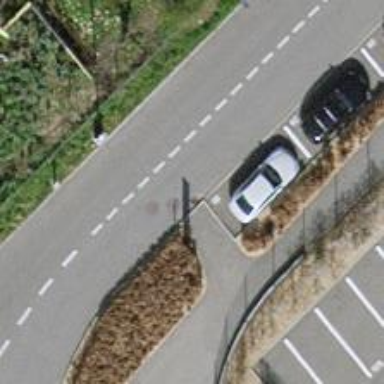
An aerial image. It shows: Lift gate barrier.